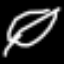
Label: leaf